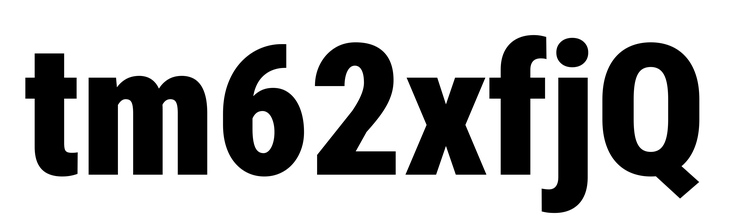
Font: Roboto_Condensed_Black